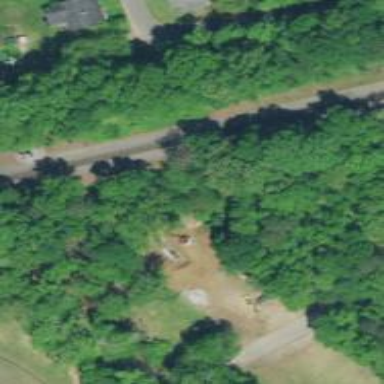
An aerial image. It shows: Disc golf tee area.